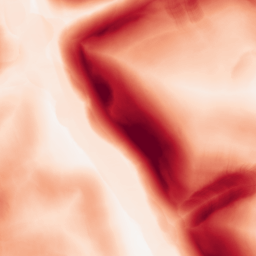
Category: morphological
Decomposition family: morphological_gradient
Decomposition parameters: size: 15
shape: disk
Upsampling method: cubic_mitchell
Upsampling parameters: scale: 8
Upsampling scale: 8